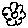
Label: flower